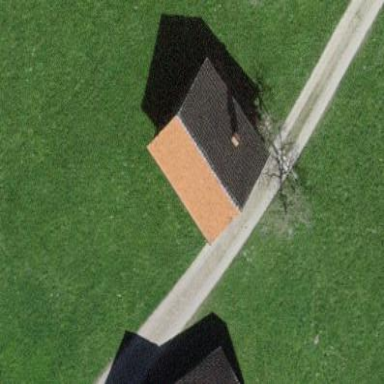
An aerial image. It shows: Shed.